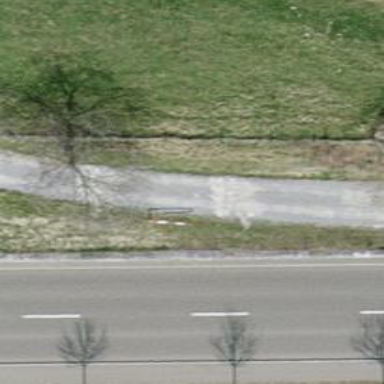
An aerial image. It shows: Swing gate.